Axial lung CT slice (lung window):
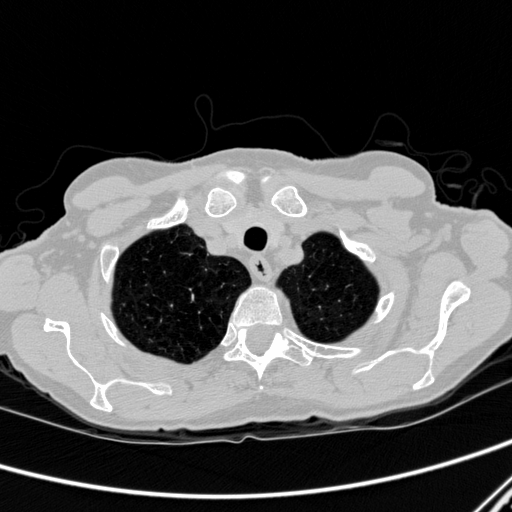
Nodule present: no